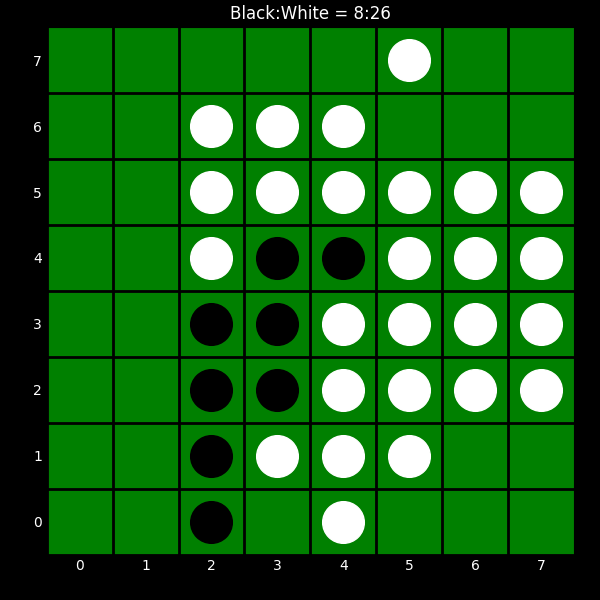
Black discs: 8
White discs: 26